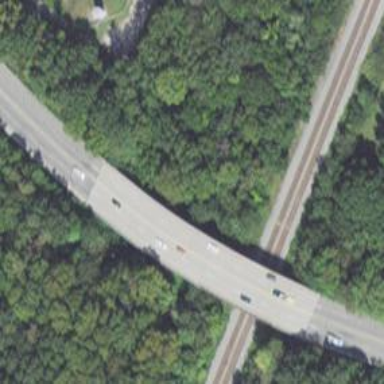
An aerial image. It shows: Primary highway crossing over bridge.